Question: I have this algorithm (golden ratio):
'''
public static float golden(int n){
float res;
if(n == 0) {
res = 1;
} else {
res = (float) (1.0 + (1.0 / golden(n-1)));
}
return res;
}
'''
I suppose The T(n) formula is . I can get the complexity following this formula.
and this one:

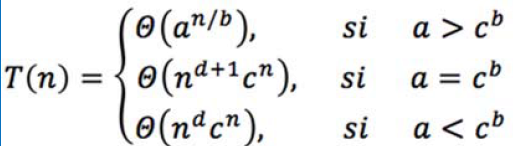
Answer: For each the call to 'golden(n)' results in a constant number of arithmetic operations and one recursive call, therefore you can write the recurrence for the time complexity function as
where is the number of operations in each call. This is the recurrence relation for sequential search.
Now you can apply the formula that you mention in the question. Recall that in the formula is the degree of the polynomial . Here
therefore , now applying your formula you get , and therefore the second case applies, so
.
This gives the final answer .